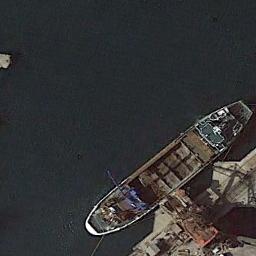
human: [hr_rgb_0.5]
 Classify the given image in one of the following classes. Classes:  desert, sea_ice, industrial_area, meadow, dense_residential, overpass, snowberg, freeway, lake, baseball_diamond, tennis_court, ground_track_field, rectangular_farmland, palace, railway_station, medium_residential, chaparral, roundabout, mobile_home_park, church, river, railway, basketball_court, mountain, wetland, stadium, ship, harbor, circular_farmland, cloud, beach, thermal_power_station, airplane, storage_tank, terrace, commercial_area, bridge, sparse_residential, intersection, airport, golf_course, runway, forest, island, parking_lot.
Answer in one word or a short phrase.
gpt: ship